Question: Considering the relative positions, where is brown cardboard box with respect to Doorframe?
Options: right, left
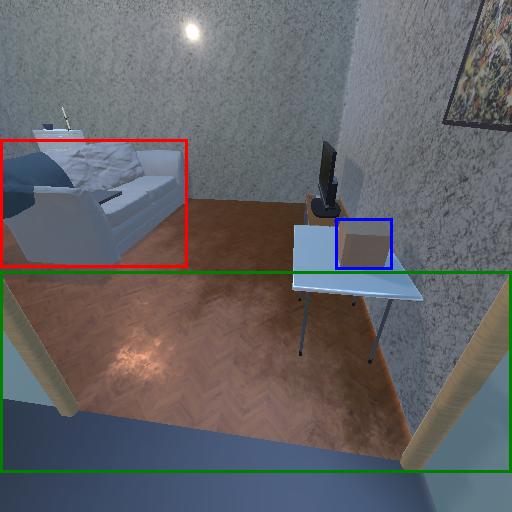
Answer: right